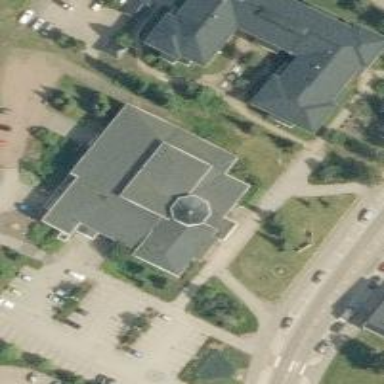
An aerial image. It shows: Library building.